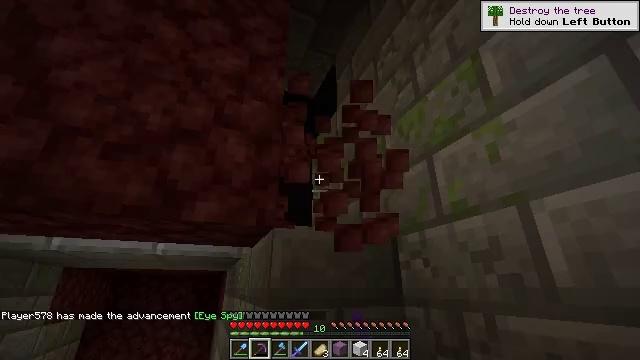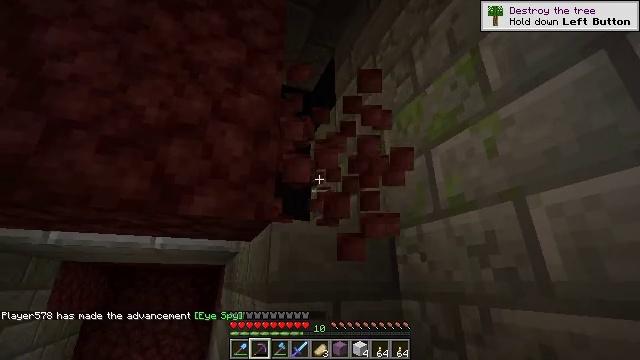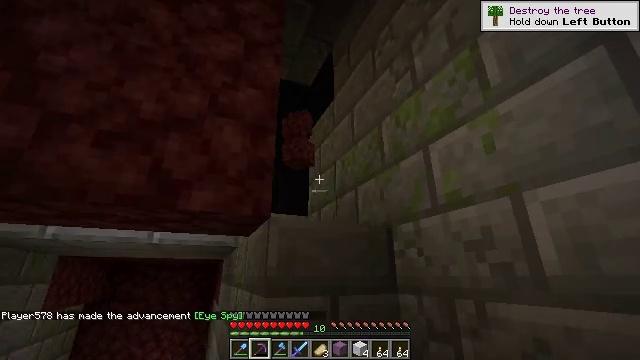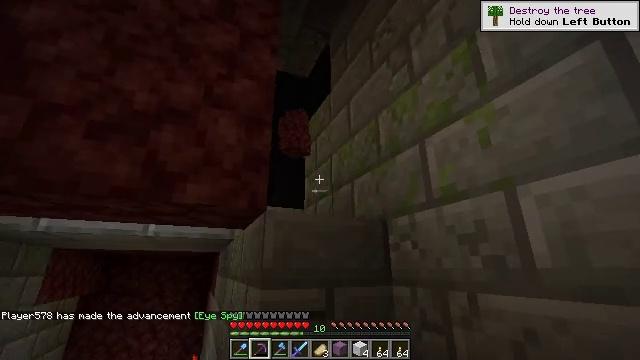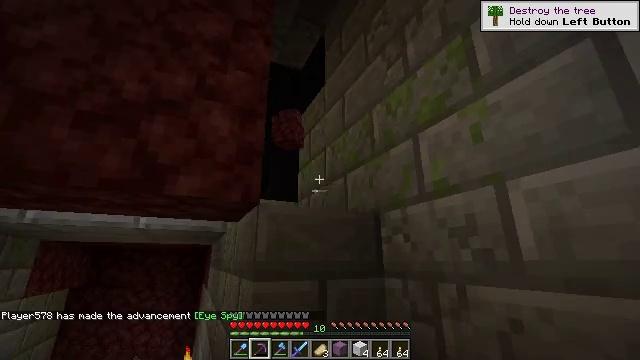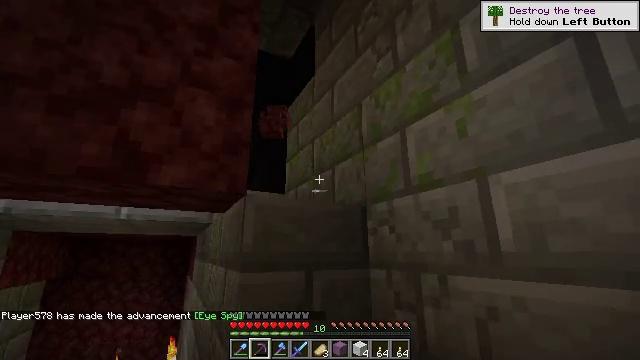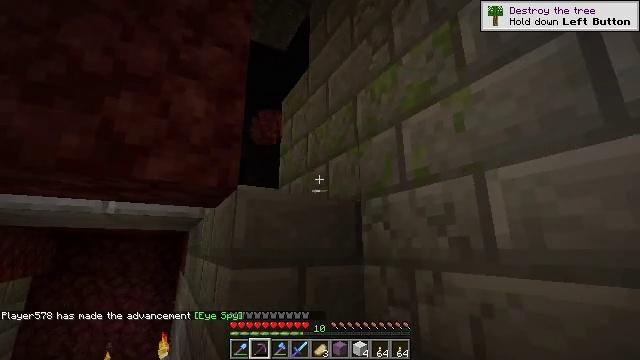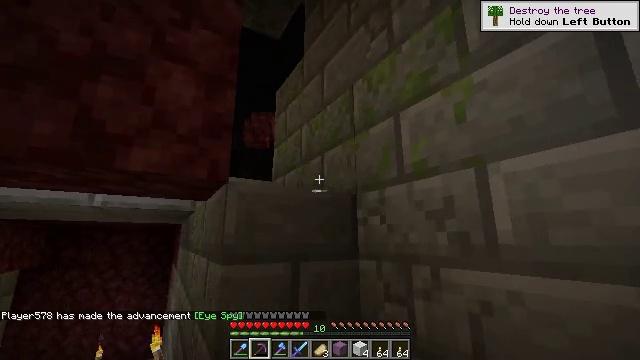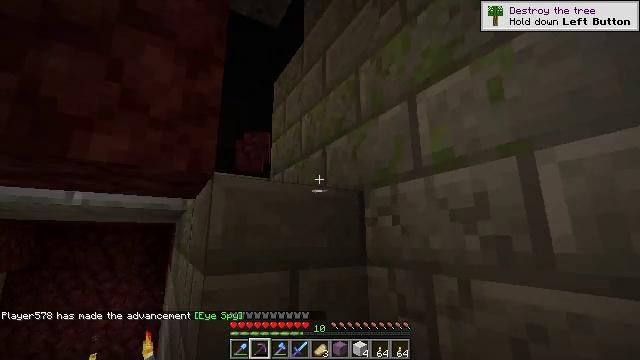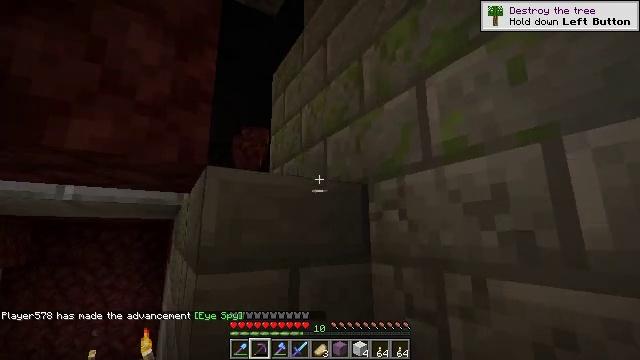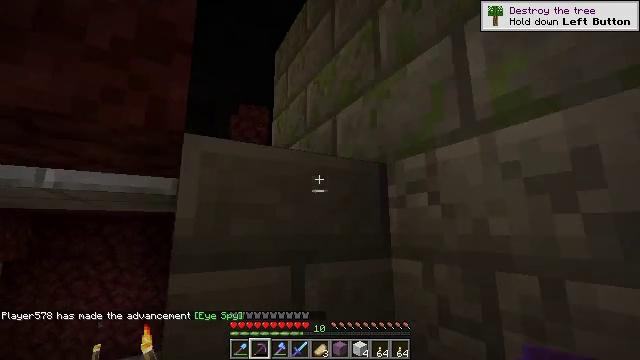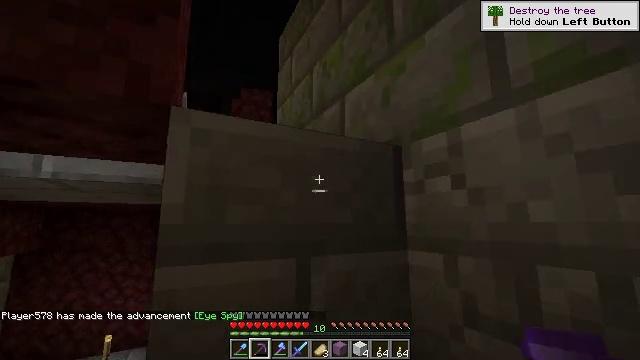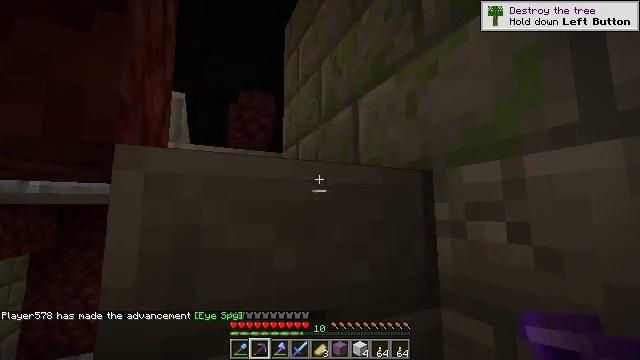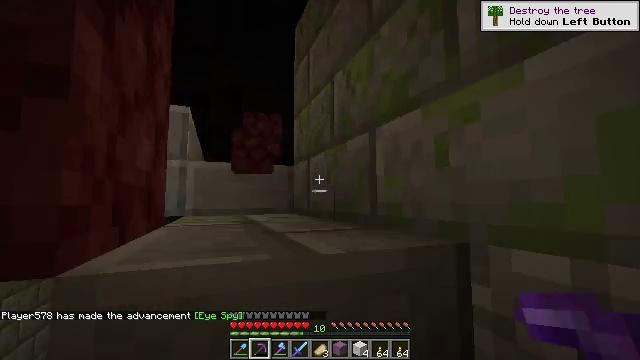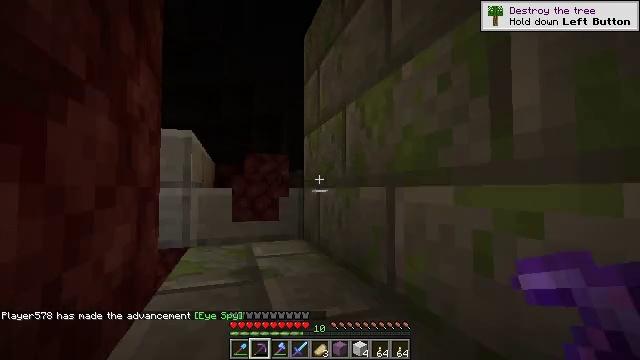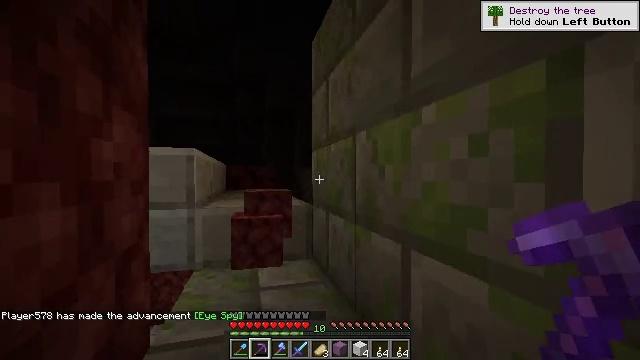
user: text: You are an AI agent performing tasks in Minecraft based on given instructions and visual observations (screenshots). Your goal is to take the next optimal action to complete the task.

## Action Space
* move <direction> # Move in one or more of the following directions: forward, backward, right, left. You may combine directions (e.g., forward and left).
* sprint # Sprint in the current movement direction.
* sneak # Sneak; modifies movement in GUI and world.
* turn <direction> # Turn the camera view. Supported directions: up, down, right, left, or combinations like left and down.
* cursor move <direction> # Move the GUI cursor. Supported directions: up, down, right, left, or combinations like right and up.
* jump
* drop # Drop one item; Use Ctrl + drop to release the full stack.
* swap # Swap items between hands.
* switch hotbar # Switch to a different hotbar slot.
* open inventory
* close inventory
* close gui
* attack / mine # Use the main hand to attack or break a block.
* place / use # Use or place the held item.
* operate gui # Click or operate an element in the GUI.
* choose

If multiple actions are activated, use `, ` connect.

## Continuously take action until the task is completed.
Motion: motion action
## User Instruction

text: Retrieve the stone bricks from an old building.
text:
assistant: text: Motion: turn down
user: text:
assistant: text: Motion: turn down
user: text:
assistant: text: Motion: turn down
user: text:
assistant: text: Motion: turn right and down
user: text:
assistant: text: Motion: turn right and down
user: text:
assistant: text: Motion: move forward, turn right and down
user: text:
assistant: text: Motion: move forward, turn right and down
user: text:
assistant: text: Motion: move forward
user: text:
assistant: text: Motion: move forward
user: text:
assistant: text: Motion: move forward, turn left and down
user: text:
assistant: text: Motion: move forward, turn left and down
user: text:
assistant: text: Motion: move forward, turn left and down, jump
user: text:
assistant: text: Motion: move forward, turn left and down, jump
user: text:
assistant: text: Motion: move forward, turn left and down, jump
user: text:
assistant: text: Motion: move forward, turn left and down, jump
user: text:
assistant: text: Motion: move forward, turn left and down, jump
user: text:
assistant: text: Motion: move forward, turn left and down, jump
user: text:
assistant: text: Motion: move forward, turn left and down, jump
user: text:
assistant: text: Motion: move forward, turn left and down, jump
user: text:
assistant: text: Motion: move forward, turn left
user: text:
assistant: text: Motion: move forward
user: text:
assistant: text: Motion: no_op
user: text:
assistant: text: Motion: no_op
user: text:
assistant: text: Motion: no_op
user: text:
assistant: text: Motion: no_op
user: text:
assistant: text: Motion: no_op
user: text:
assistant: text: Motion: no_op
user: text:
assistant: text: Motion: no_op
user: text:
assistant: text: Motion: no_op
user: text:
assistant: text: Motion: no_op